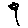
Label: flower